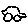
Label: car